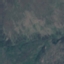
Land use / land cover class: HerbaceousVegetation